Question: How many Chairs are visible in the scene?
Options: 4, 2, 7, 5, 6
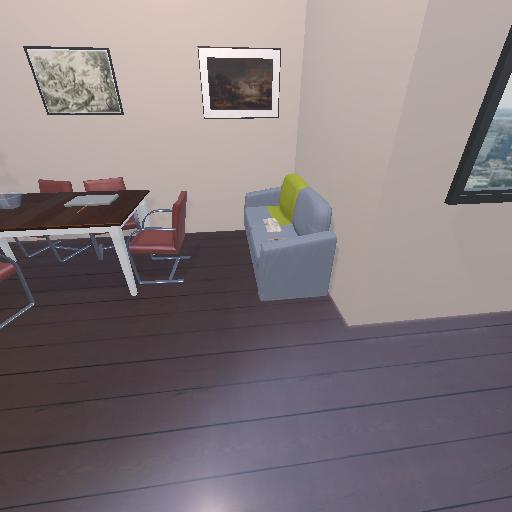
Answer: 4